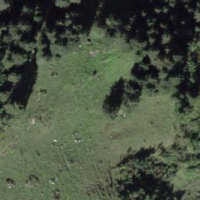
EUNIS habitat code: 23
Species observed at this site:
Petasites albus